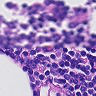
Metastatic tissue present: no